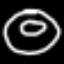
Label: donut